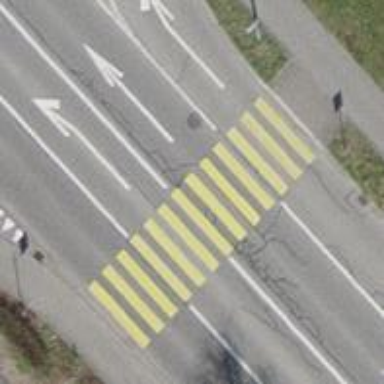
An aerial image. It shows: Zebra crossing on footway.